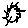
Label: sun